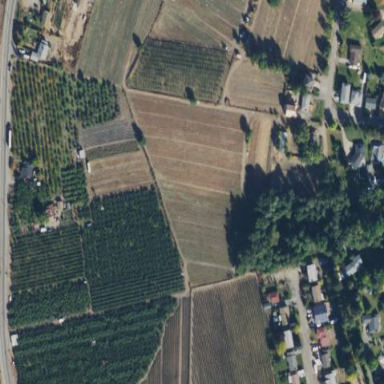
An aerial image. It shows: View of farmland.